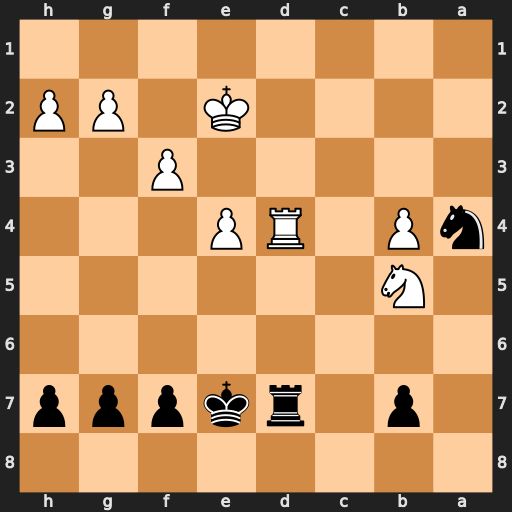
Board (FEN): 8/1p1rkppp/8/1N6/nP1RP3/5P2/4K1PP/8
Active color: b
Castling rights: -
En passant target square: -
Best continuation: Nc3+ Nxc3 Rxd4